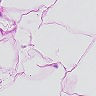
Metastatic tissue present: no